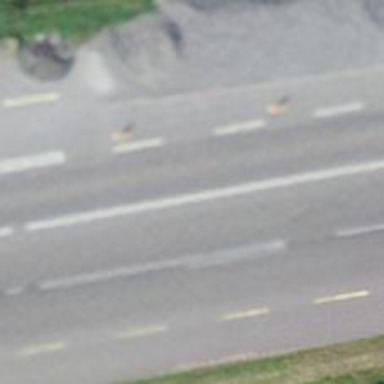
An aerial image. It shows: Trunk highway.